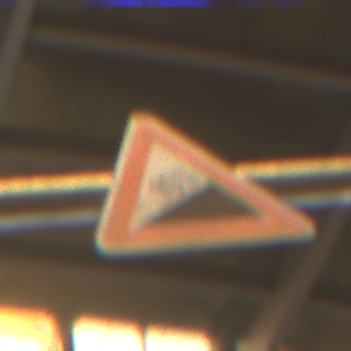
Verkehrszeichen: Steigung10
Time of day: NotSpecified
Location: Indoor (Urban)
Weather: NotSpecified
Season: NotSpecified
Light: Artificial